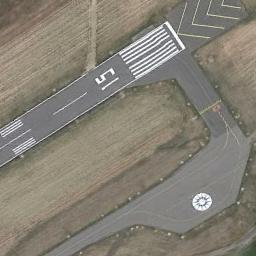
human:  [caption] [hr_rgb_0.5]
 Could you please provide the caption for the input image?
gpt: The runway is on the bare land .

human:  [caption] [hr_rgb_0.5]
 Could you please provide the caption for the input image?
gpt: The runway has a threshold marking and two touchdown zone markings and the designation marking is 15 .

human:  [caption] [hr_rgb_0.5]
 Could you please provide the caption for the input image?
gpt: There are bare ground next to the two connected runways with white '15' and short-line signs on the runways .

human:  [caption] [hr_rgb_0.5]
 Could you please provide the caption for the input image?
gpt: Runways are marked with Numbers and vertical lines .

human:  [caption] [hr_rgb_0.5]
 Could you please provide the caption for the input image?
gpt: There are some bare land beside the runway with white marks .